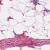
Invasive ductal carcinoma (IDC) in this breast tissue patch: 0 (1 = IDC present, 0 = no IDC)